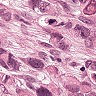
Metastatic tissue present: yes